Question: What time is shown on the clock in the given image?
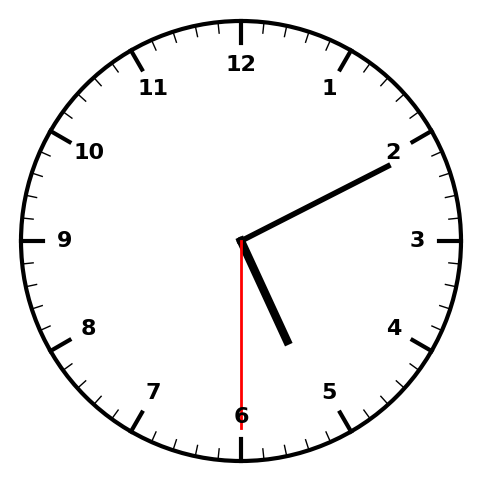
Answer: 05:10:30